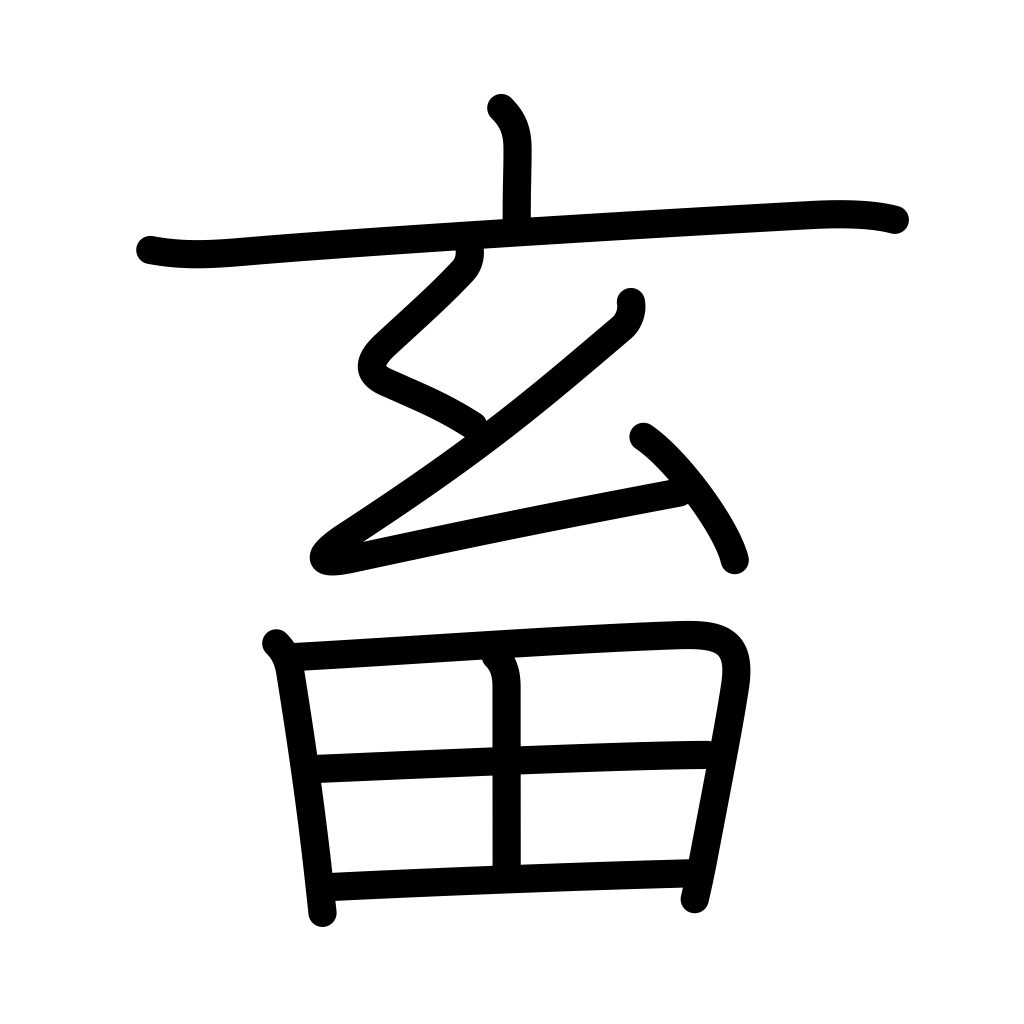
Meaning: livestock, domestic fowl and animals